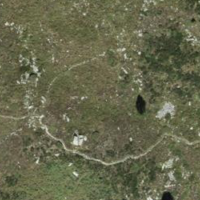
EUNIS habitat code: 32
Species observed at this site:
Chorthippus brunneus